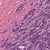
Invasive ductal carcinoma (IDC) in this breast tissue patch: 1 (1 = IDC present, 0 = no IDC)